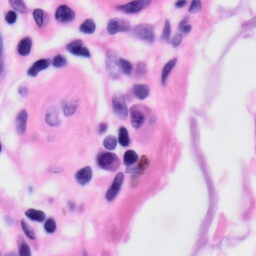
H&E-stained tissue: Skin